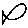
Label: fish